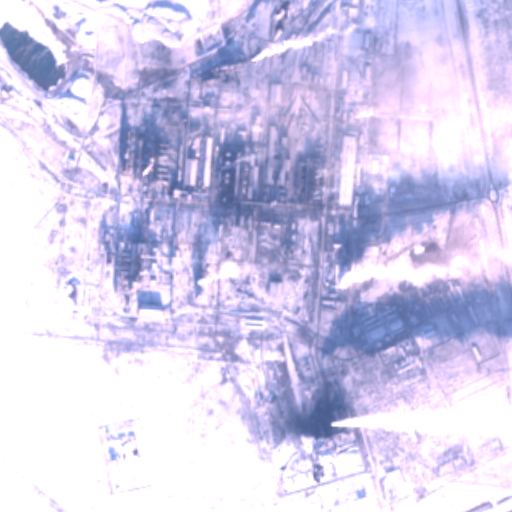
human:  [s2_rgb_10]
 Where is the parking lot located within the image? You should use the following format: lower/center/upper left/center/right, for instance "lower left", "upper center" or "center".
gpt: The parking lot is located in the center right of the image.
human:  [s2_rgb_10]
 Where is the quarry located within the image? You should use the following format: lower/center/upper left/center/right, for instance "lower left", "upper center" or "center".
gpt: There is no quarry in the image.